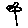
Label: flower